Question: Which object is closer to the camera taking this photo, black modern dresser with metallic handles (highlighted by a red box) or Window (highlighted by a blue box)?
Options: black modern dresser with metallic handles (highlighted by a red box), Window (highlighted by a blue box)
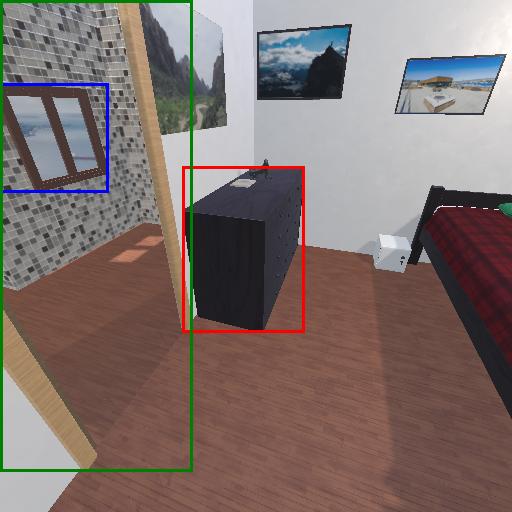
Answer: black modern dresser with metallic handles (highlighted by a red box)